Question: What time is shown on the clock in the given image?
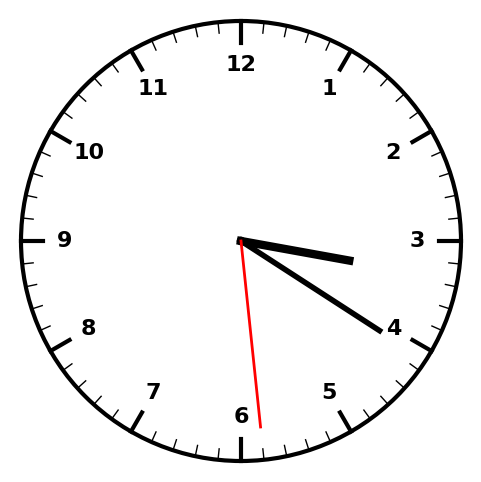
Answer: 03:20:29